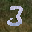
Label: 3